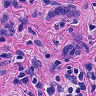
Metastatic tissue present: yes